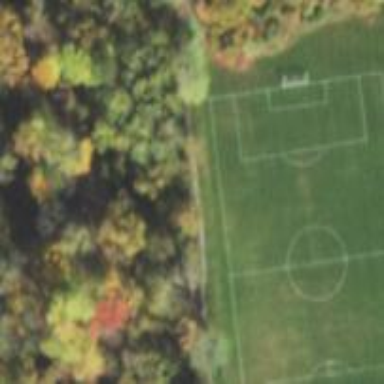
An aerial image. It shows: Soccer pitch for leisure land activities.